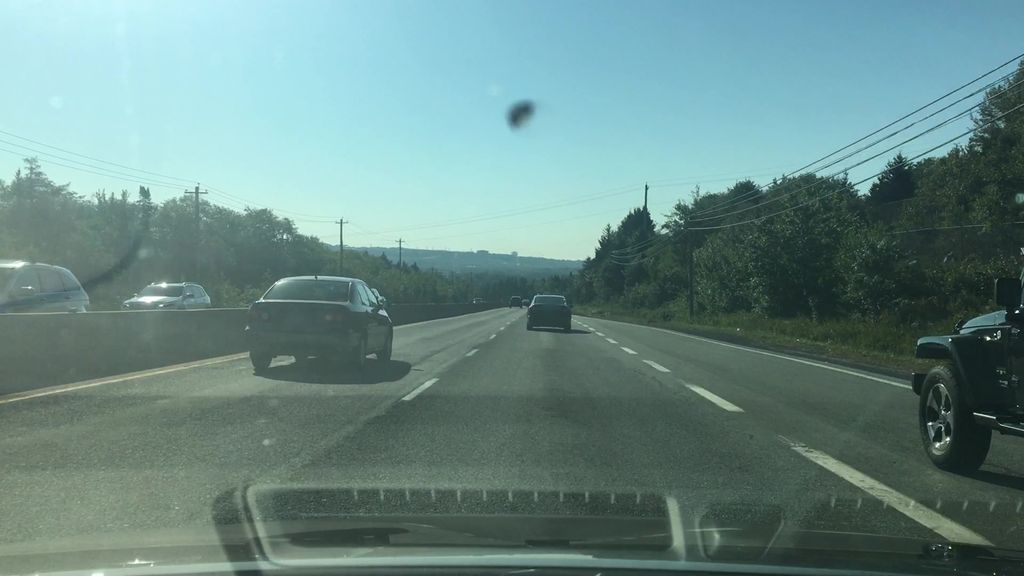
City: halifax